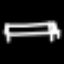
Label: bed